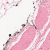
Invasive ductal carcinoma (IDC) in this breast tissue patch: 0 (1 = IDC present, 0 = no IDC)